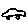
Label: car